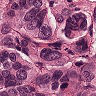
Metastatic tissue present: yes